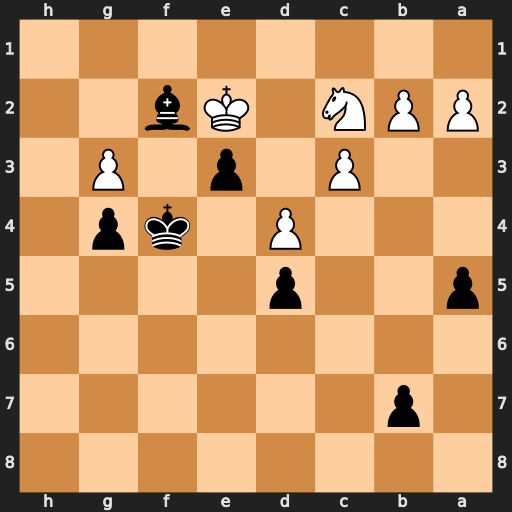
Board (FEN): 8/1p6/8/p2p4/3P1kp1/2P1p1P1/PPN1Kb2/8
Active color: b
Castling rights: -
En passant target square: -
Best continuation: Kxg3 Nxe3 Bxe3